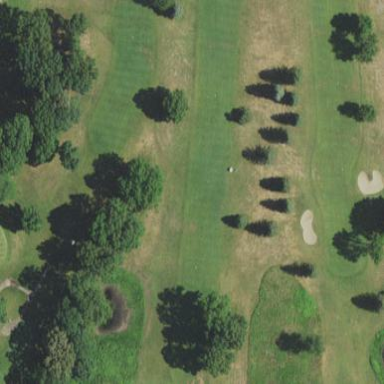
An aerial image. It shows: Grassy area designated as golf fairway.